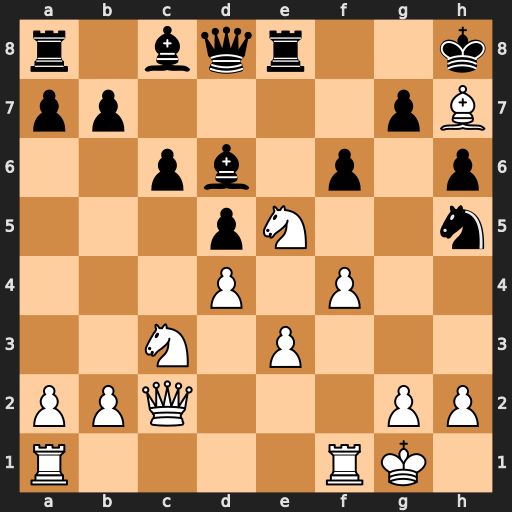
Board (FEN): r1bqr2k/pp4pB/2pb1p1p/3pN2n/3P1P2/2N1P3/PPQ3PP/R4RK1
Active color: w
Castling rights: -
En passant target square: -
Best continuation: Nf7#